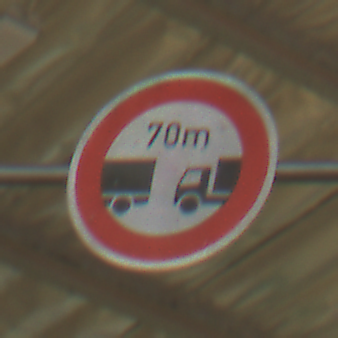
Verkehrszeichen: VerbotUnterschreitenMindestabstand
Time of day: MorningAfternoon
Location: Roofed (Special)
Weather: NotSpecified
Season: NotSpecified
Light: Artificial